Field crop: maize
Growth stage: 1
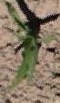
Species: maize